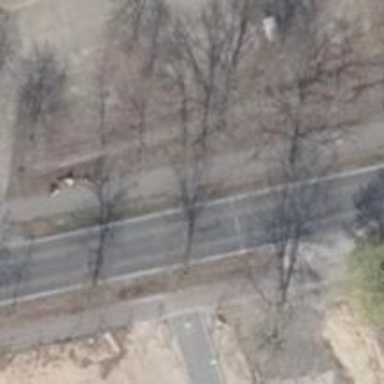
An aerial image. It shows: Tertiary road with asphalt surface. It has separate sidewalks on both sides.